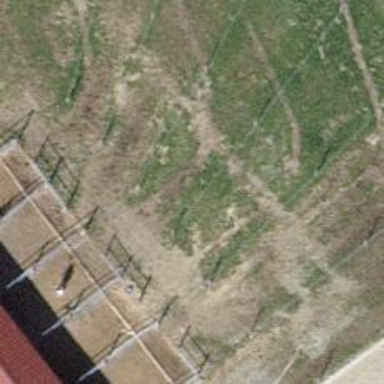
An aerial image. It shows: Fence is in the image.